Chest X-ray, PA view. Patient: 72 years old, sex F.
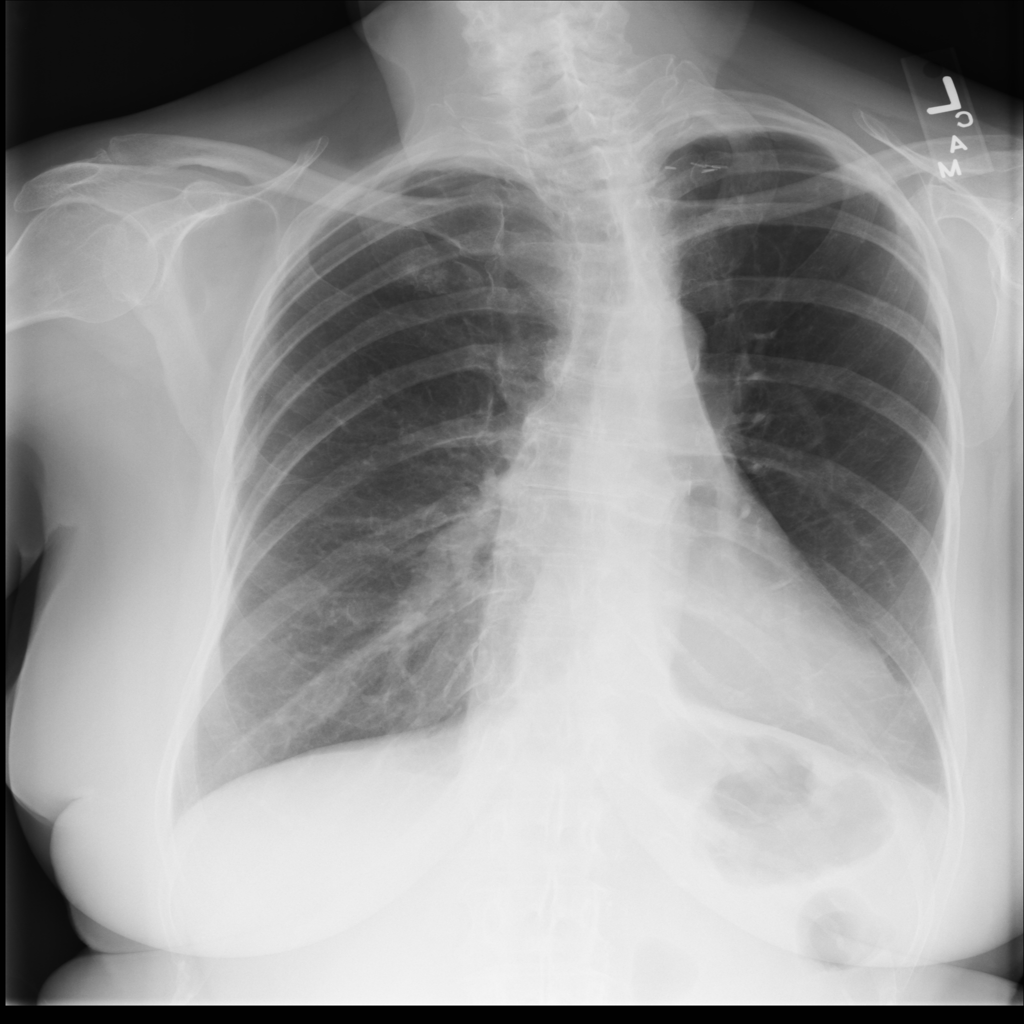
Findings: No Finding